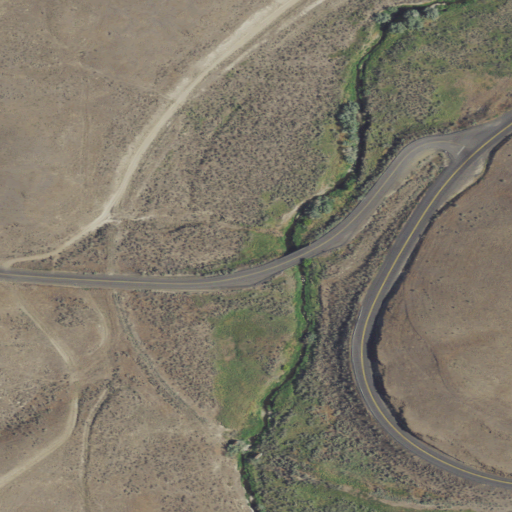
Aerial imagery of valley in Oregon named Ely Canyon containing shrub, grassland, open development, low intensity development, woody wetlands, medium intensity development, and herbaceous wetlands